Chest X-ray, AP view. Patient: 56 years old, sex F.
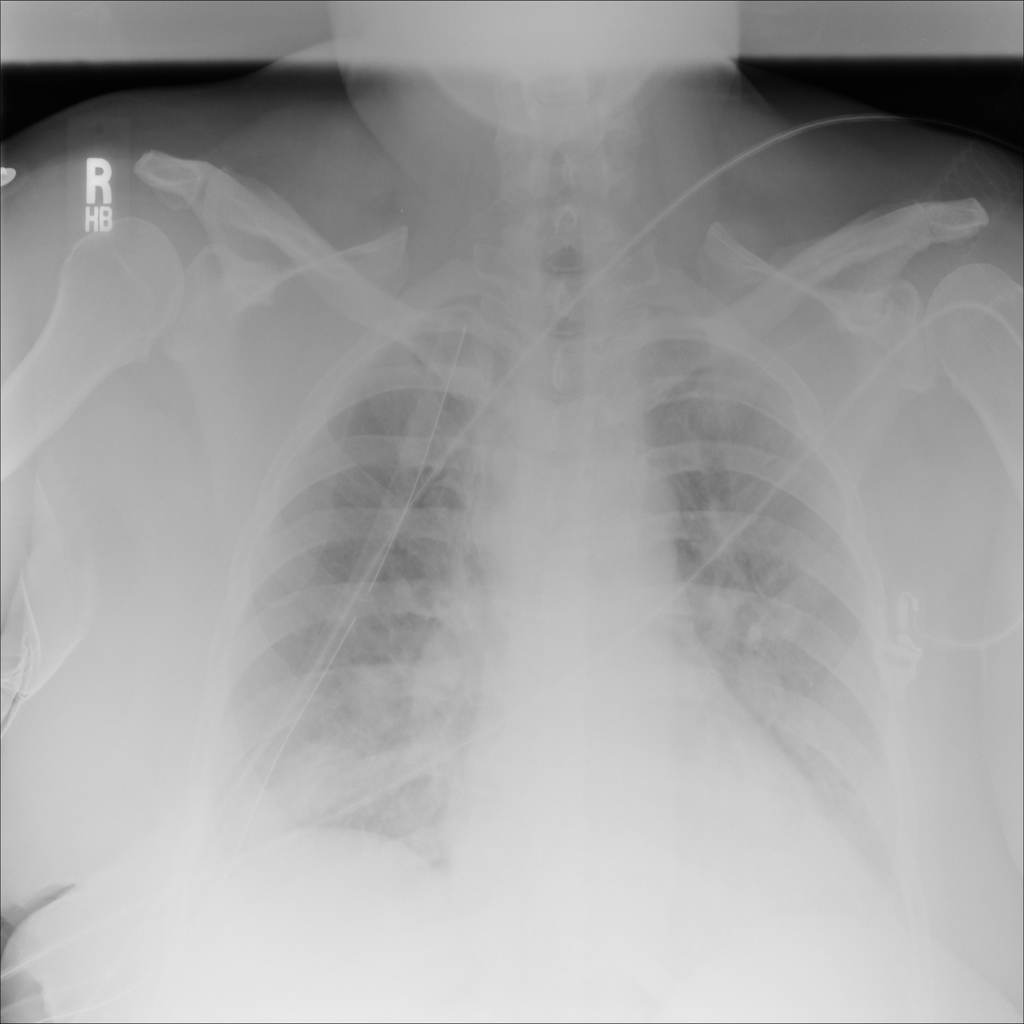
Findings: No Finding